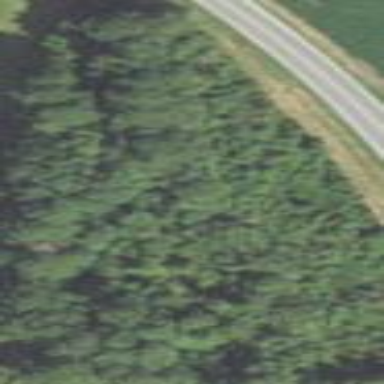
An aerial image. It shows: Mixed woodland area with variety of leaf types and cycles.